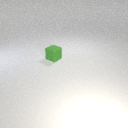
small green rubber cube